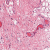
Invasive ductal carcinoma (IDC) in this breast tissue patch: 0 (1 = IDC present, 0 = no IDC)